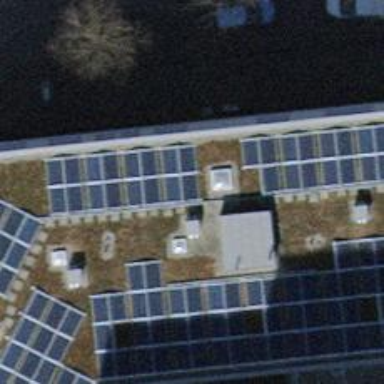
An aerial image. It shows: Solar power generator using photovoltaic panels.